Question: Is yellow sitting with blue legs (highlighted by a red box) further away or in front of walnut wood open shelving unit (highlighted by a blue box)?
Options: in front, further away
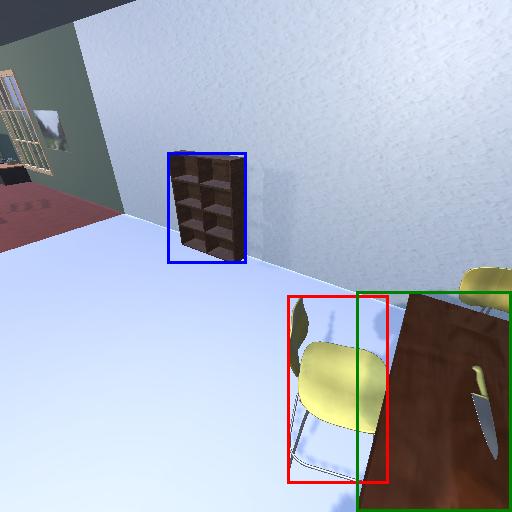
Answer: in front